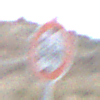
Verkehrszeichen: TatsaechlicheHoehe
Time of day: SunriseSunset
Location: Outdoor (Suburban)
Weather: Clear
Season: NotSpecified
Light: Natural